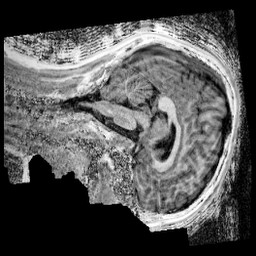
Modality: UNIT1_denoised
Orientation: sagittal
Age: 11
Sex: male
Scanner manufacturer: siemens
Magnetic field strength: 3 T
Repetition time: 4 s
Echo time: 0.00299 s